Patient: sex M, age 48
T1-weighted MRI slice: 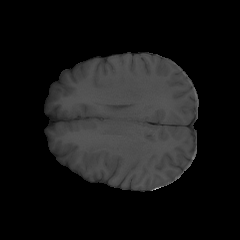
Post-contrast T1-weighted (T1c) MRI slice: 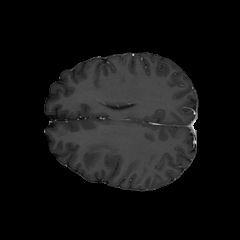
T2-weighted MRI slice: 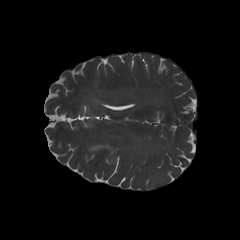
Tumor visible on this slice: yes
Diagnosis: Astrocytoma, IDH-mutant
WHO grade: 3